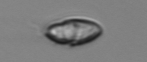
Label: Katodinium_or_Torodinium